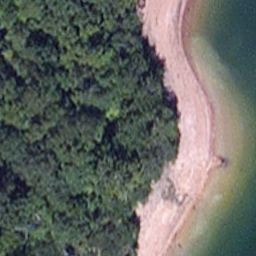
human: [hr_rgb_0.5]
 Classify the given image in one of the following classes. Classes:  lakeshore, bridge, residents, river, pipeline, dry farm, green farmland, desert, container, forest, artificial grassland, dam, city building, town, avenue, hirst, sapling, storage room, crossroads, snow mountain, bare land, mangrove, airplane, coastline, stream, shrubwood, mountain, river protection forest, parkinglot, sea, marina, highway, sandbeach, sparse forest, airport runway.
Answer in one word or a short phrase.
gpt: lakeshore